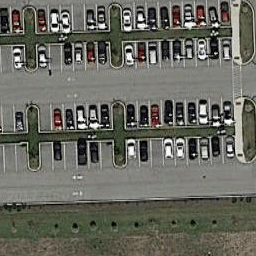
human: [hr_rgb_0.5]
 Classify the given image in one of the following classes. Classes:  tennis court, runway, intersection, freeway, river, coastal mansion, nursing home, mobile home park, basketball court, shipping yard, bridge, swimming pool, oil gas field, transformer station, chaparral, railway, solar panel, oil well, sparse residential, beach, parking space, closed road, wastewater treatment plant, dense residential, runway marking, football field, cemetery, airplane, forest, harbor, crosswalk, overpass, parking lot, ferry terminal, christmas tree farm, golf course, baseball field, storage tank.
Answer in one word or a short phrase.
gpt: parking lot